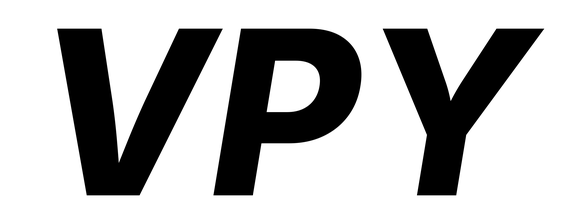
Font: Inter-Italic_ExtraBold_Italic